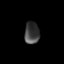
Tissue: lung
Cell type: Others
Senescence score: 0.2125
Nuclear area (px): 320
Mean DAPI intensity: 63.456